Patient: sex M, age 68
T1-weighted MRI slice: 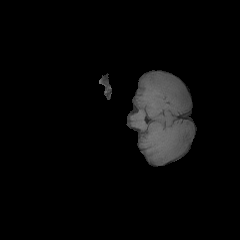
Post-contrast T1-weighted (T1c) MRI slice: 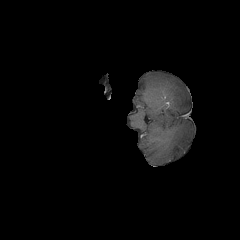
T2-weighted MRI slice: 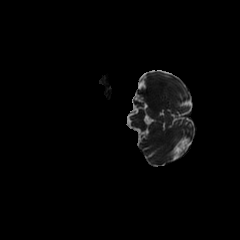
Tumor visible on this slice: no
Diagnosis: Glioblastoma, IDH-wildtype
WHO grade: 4